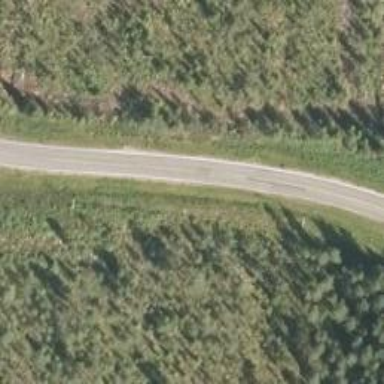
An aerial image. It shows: Secondary road.